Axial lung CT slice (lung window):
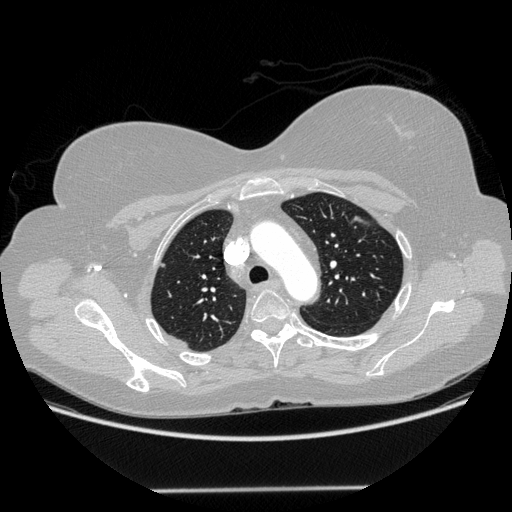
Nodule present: no